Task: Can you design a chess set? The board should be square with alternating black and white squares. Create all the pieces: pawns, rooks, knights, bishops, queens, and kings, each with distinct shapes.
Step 2388:
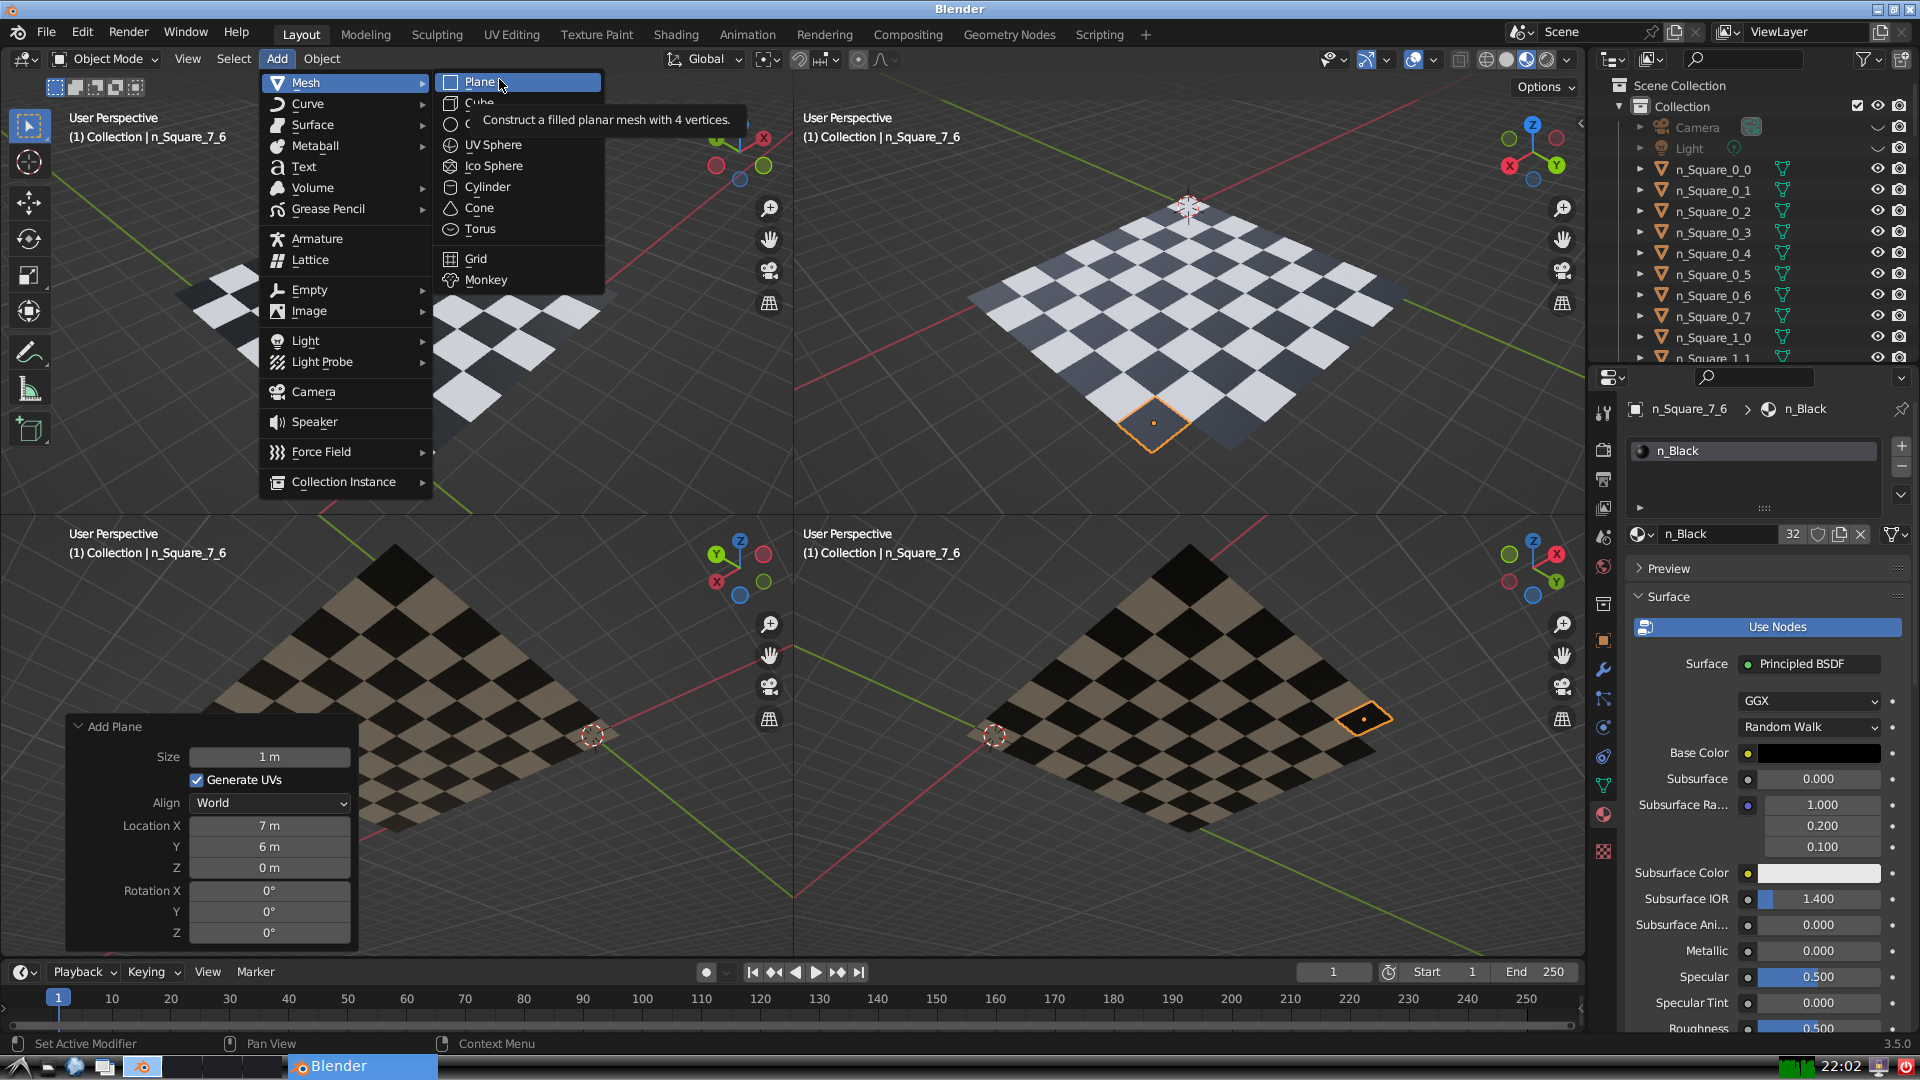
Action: click: no